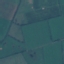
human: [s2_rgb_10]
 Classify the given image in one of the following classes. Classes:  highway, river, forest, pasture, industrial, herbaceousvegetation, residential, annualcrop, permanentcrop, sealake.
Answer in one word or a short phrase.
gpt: Pasture